Question: I need to make an image gallery like the one in google music player. the user can swipe horizontally and the images move. I searched a lot but didn't find any hint or start point. any help?!

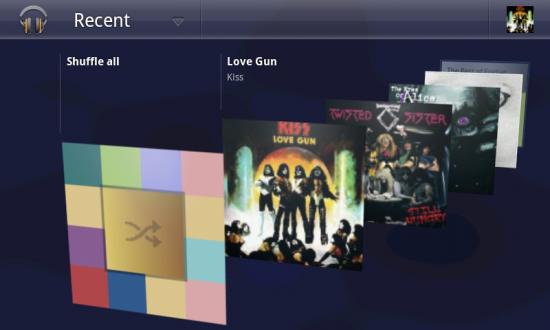
Answer: What you are looking for is a coverflow like gallery. Check out some example like this:
<URL>
But you can also looks for opensource projects or examples all around the web. Remember! Google is your friend:
'''
android coverflow site:github.com
android coverflow example
'''
etc etc